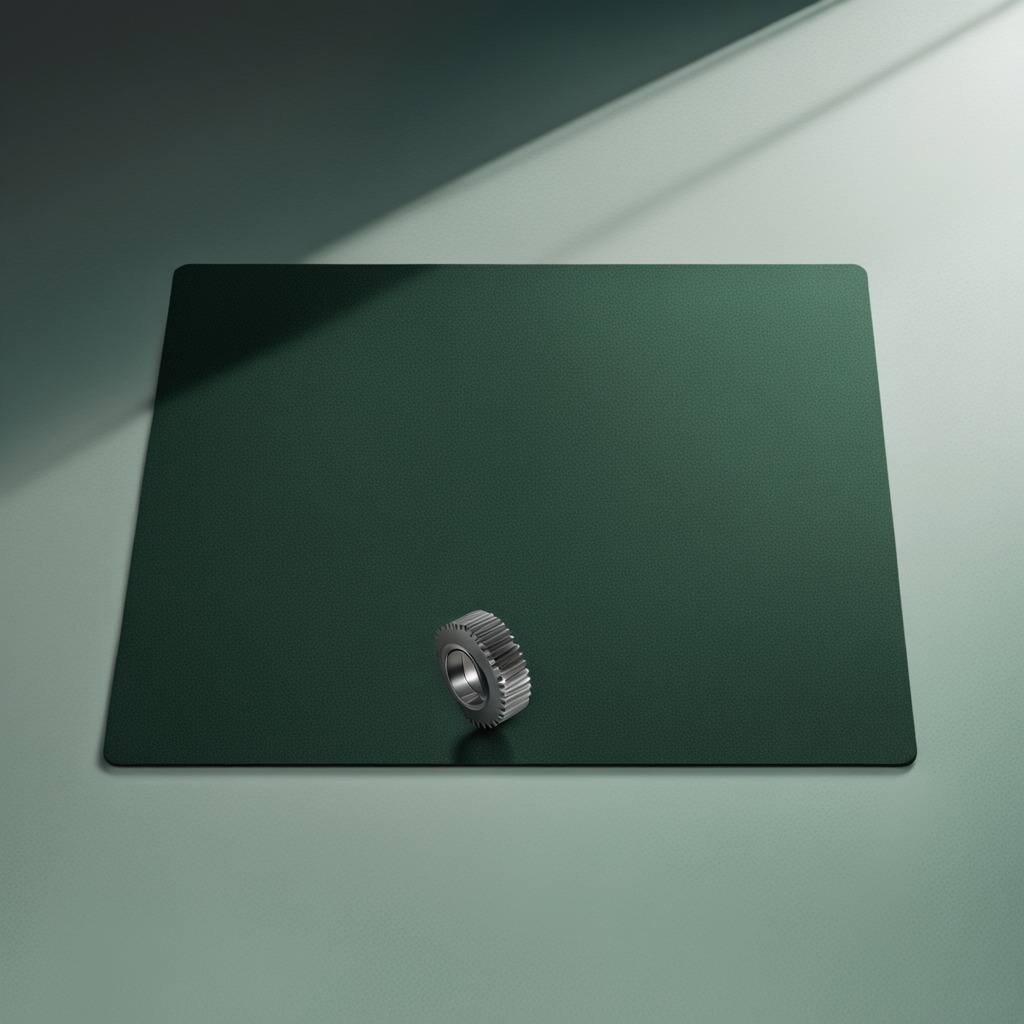
A steel gear with teeth is lying on the clean granite tabletop covered with a green rubber mat inside a workshop under bright overhead lighting crisp shadows high clarity worn but beneath the mat